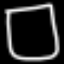
Label: square